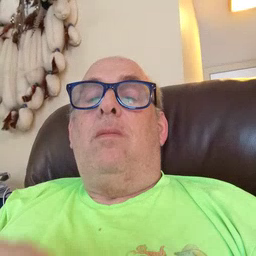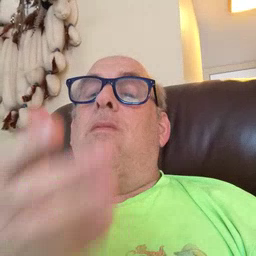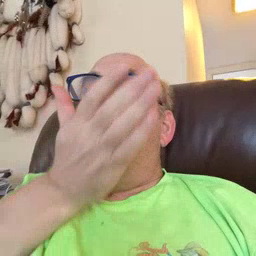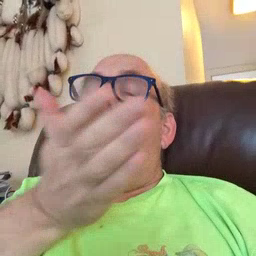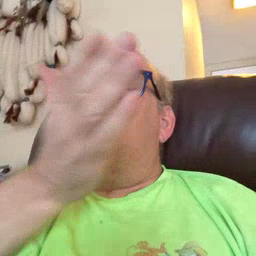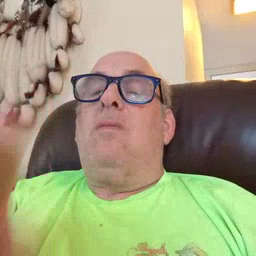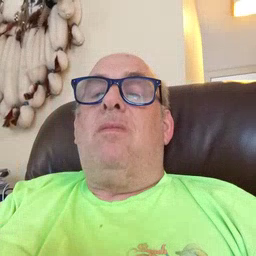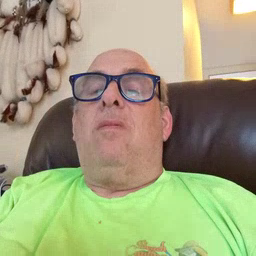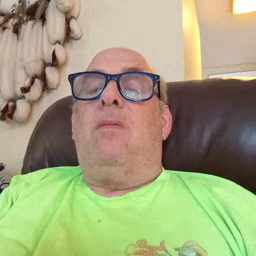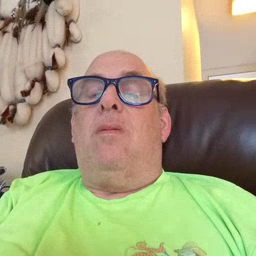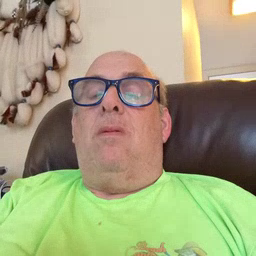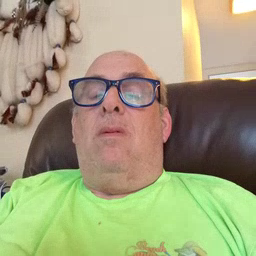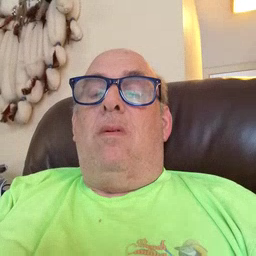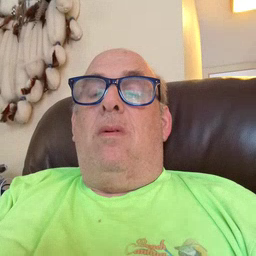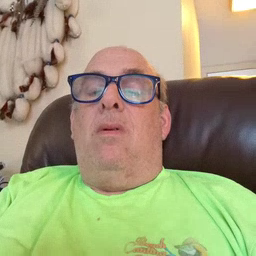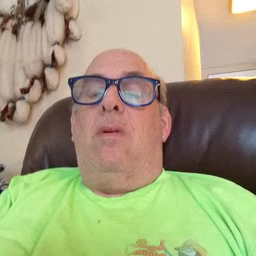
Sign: grass